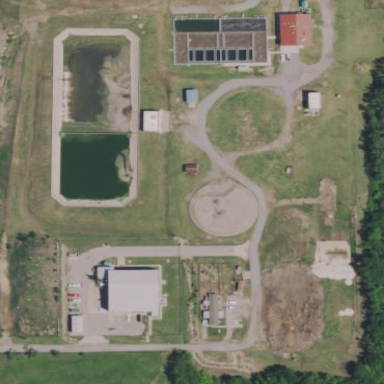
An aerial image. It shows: Wastewater plant.